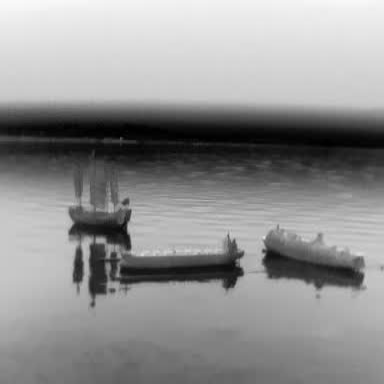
There are three objects shown in the infrared image, including a sailboat, a container_ship, and a liner.